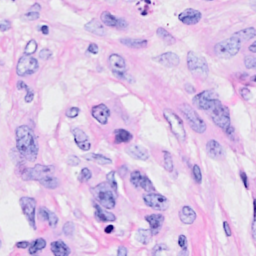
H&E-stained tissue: Breast